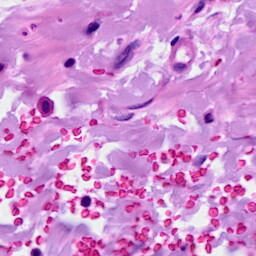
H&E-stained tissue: Breast